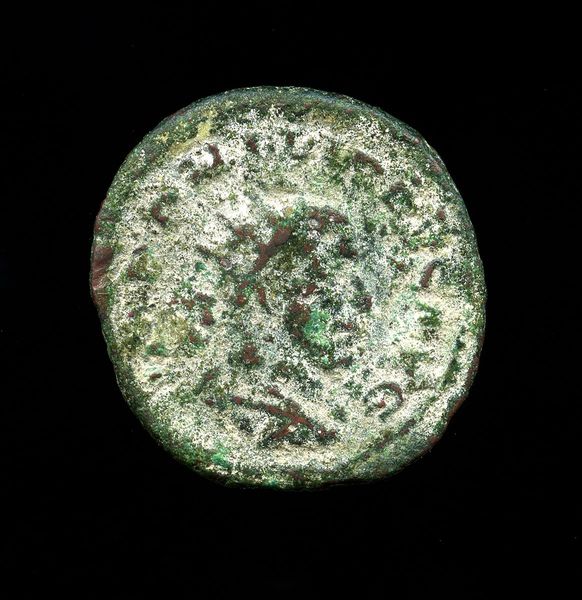
Titel: Sesterz Philippus Arabs
Standort: Hamburg
Institution: Museum für Kunst und Gewerbe Hamburg
Schlagwörter: bronze, araber, herrscherbildnis, marcus, philipp, philippus, staatsportrait, iulius, kaiserbildnis, münzen, staatsporträt, römische, geprägt, münze, arabs